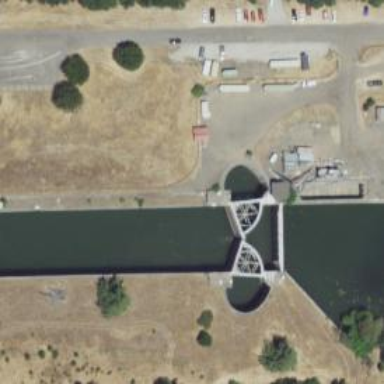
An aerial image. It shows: Lock gate along waterway.